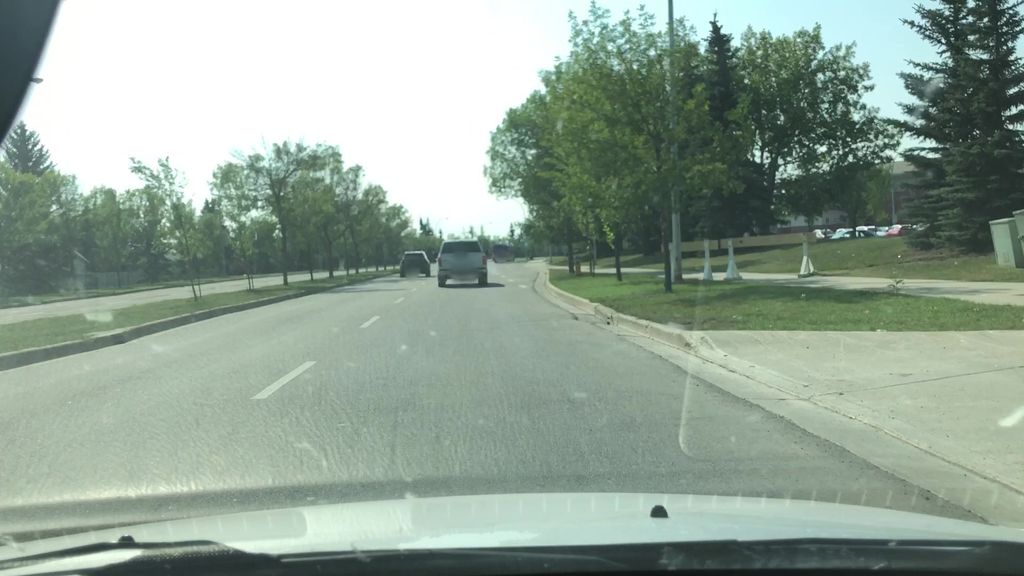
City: edmonton